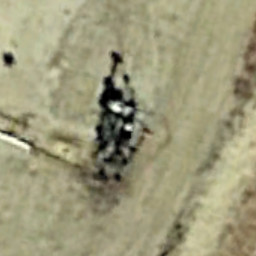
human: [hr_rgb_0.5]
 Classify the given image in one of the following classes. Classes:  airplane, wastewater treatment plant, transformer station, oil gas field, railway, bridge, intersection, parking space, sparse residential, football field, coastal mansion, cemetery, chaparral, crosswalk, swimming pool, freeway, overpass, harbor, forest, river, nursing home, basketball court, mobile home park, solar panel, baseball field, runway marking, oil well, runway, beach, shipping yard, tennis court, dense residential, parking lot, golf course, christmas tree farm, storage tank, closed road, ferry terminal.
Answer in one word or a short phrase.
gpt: oil well